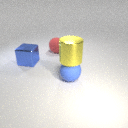
large red rubber sphere to the right of large blue metal cube